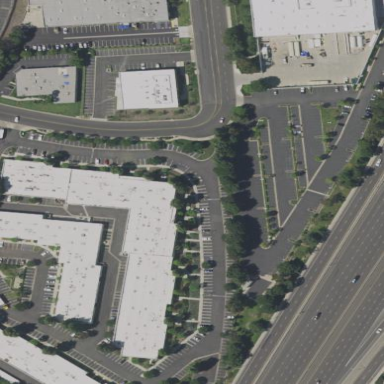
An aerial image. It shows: Commercial building.